Question: I am working on a tool which distorts images, the purpose of the distortion is to project images to a sphere screen. The desired output is as the following image.
The code I use is as follow - for every Point(x, y) in the destination area, I calculate the corresponding pixel (sourceX, sourceY) in the original image to retrieve from.
But this approach is awkwardly slow, in my test, processing the sunset.jpg (800*600) requires more than 1500ms, if I remove the Mathematical/Trigonometrical calculations, calling cvGet2D and cvSet2D alone require more than 1200ms.
Is there a better way to do this? I am using Emgu CV (a .NET wrapper library for OpenCV) but examples in other language is also OK.
'''
private static void DistortSingleImage()
{
System.Diagnostics.Stopwatch stopWatch = System.Diagnostics.Stopwatch.StartNew();
using (Image<Bgr, Byte> origImage = new Image<Bgr, Byte>("sunset.jpg"))
{
int frameH = origImage.Height;
using (Image<Bgr, Byte> distortImage = new Image<Bgr, Byte>(2 * frameH, 2 * frameH))
{
MCvScalar pixel;
for (int x = 0; x < 2 * frameH; x++)
{
for (int y = 0; y < 2 * frameH; y++)
{
if (x == frameH && y == frameH) continue;
int x1 = x - frameH;
int y1 = y - frameH;
if (x1 * x1 + y1 * y1 < frameH * frameH)
{
double radius = Math.Sqrt(x1 * x1 + y1 * y1);
double theta = Math.Acos(x1 / radius);
int sourceX = (int)(theta * (origImage.Width - 1) / Math.PI);
int sourceY = (int)radius;
pixel = CvInvoke.cvGet2D(origImage.Ptr, sourceY, sourceX);
CvInvoke.cvSet2D(distortImage, y, x, pixel);
}
}
}
distortImage.Save("Distort.jpg");
}
Console.WriteLine(stopWatch.ElapsedMilliseconds);
}
}
'''

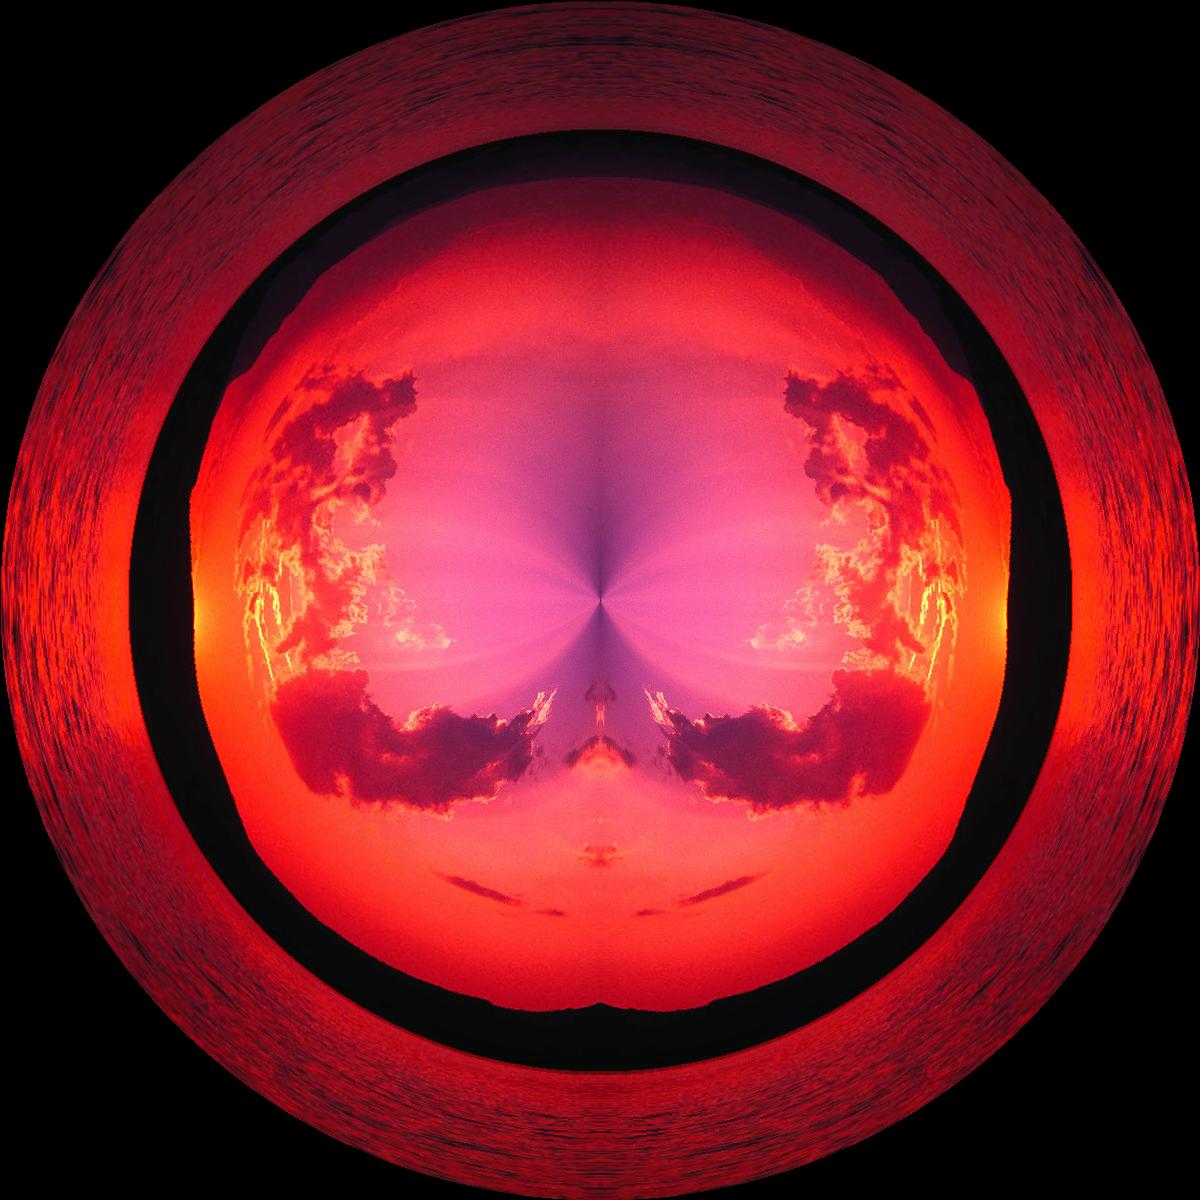
Answer: From my personal experience, I was doing some stereoscopic vision stuff, the best way to talk to openCV is through own wrapper, you could put your method in c++ and call it from c#, that would give you 1 call to native, faster code, and because under the hood Emgu's keeping OpenCV data, it's also possible to create an image with emgu, process it natively and enjoy processed image in c# again.
The get/set methods looks like Gdi's GetPixel / SetPixel ones, and, according to documentation they are "slow but safe way".
For staying with Emgu only, documentation tells that if you want to iterate over pixels, you should access '.Data' property:
Suppose you are working on an Image. You can obtain the pixel on the y-th row and x-th column by calling
Bgr color = img[y, x];
Setting the pixel on the y-th row and x-th column is also simple
img[y,x] = color;
The Image pixels values are stored in the Data property, a 3D array. Use this property if you need to iterate through the pixel values of the image.